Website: lowes
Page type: billing-address
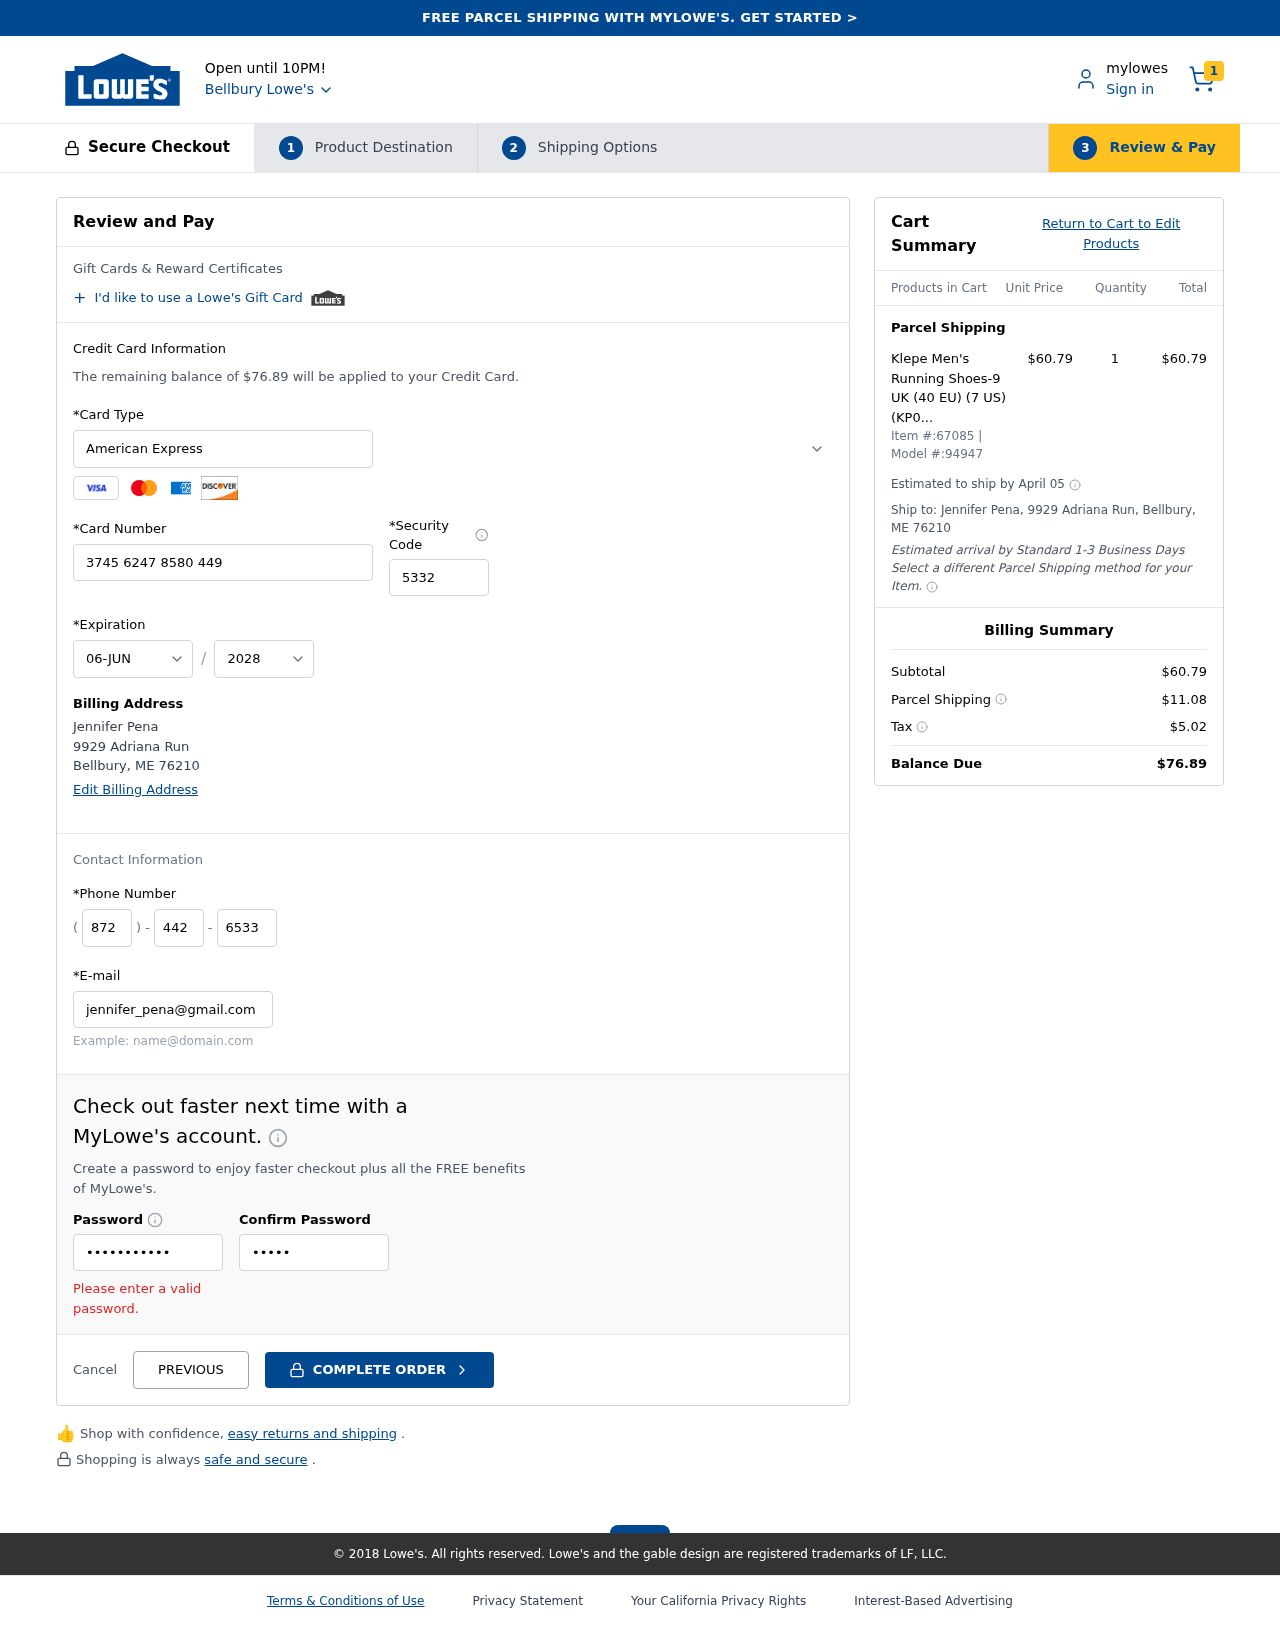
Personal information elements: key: PII_CARD_CVV
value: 5332
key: PII_CARD_EXPIRY_MONTH
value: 06
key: PII_CARD_EXPIRY_YEAR
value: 28
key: PII_CARD_NUMBER
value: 3745 6247 8580 449
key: PII_CARD_TYPE
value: American Express
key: PII_CITY
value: Bellbury
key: PII_CITY_STATE_ZIP
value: Bellbury, ME 76210
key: PII_EMAIL
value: jennifer_pena@gmail.com
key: PII_FULLNAME
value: Jennifer Pena
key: PII_PHONE_AREA
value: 872
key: PII_PHONE_PREFIX
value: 442
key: PII_PHONE_SUFFIX
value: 6533
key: PII_STREET
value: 9929 Adriana Run
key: PII_FULLNAME2
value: Jennifer Pena
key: PII_STREET2
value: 9929 Adriana Run
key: PII_CITY_STATE_ZIP2
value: Bellbury, ME 76210
Product elements: key: PRODUCT1_NAME
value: Klepe Men's Running Shoes-9 UK (40 EU) (7 US) (KP040/BLK)
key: PRODUCT1_PRICE
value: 60.79
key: PRODUCT1_QUANTITY
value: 1
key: PRODUCT_ITEM_NUMBER
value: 67085
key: PRODUCT_MODEL_NUMBER
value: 94947
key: PRODUCT1_LINE_TOTAL
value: $60.79
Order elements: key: ORDER_NUM_ITEMS
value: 1
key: ORDER_TOTAL
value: $76.89
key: ORDER_SHIPPING_DATE
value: April 05
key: ORDER_SUBTOTAL
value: $60.79
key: ORDER_SHIPPING_COST
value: $11.08
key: ORDER_TAX
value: $5.02